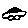
Label: car